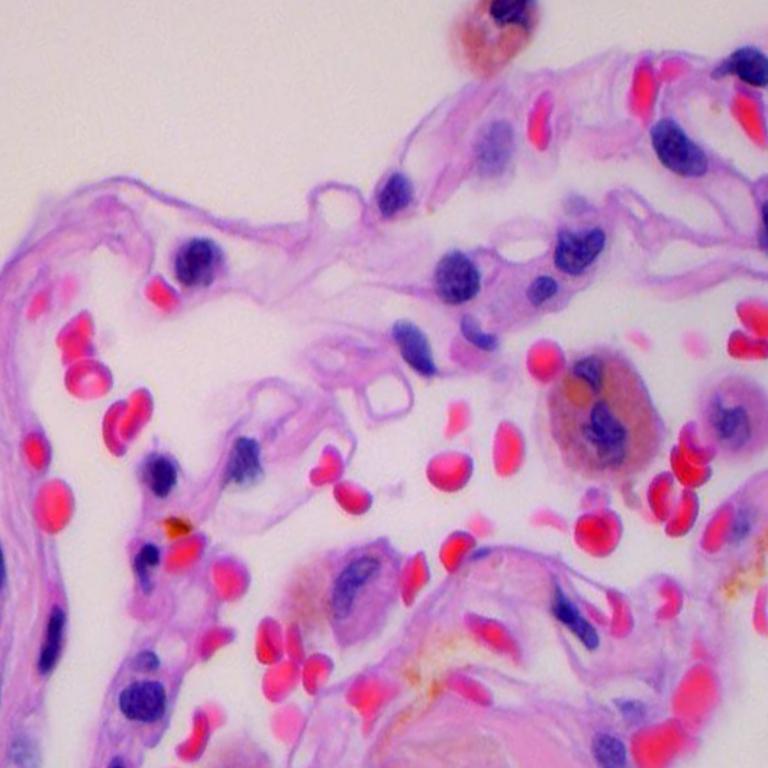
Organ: lung
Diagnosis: benign